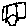
Label: square